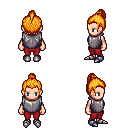
a pixel art fantasy rpg character, female body template, human, light skin, steel chest armor, red pants, light blonde short topknot hairstyle, metal boots, four views (front, back, left, right), 2x2 character sprite sheet, small pixel art, hard edges, no anti-aliasing